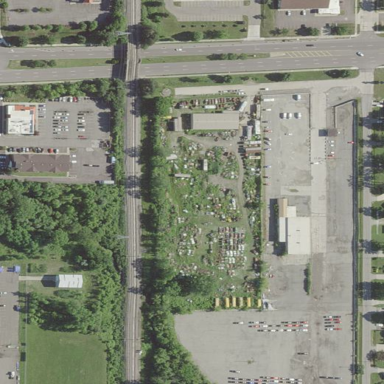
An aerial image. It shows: Scrap yard situated in industrial area.